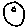
Label: moon